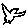
Label: bird